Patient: sex F, age 72
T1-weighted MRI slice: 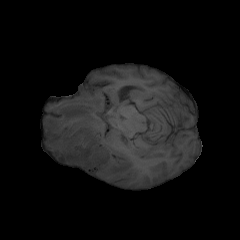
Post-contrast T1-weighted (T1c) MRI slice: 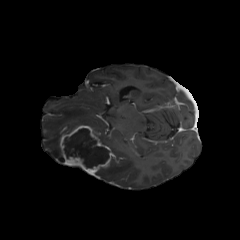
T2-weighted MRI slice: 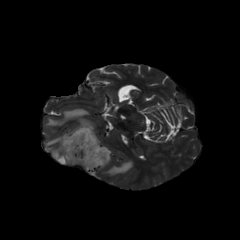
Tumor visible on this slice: yes
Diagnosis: Glioblastoma, IDH-wildtype
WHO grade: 4